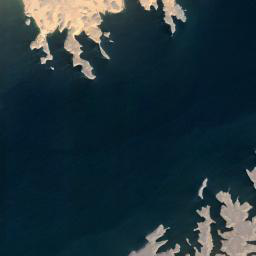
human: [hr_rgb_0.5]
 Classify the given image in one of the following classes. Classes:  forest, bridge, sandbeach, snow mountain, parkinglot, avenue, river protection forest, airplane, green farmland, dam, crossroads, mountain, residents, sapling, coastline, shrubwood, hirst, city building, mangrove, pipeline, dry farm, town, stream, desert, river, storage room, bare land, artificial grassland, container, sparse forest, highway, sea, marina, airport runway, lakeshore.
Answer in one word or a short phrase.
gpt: river